Question: I have an interesting project in mind, and I have a question. You can see the look from my jank design below:
I have a variety of technologies I'm planning on leveraging. To give you an idea:
- - - '#content'
Now, with this in mind, I have no problem leveraging technologies that are not supported by most browsers. That's not any concern.
For my question, on the page I have laid out above, the only thing I want to change (besides the updating chat feature) is the content. I would like to load the "Home", "About", "Contact" and "Login" sections of my website into the '#content' portion of the page.
Now, I have an instinct to say the best way to achieve this goal is through AJAX, but I'm not sure. Since I could possibly just set up some files with the HTML I'd like to display, and then onclick, load them into the '#content' section.
Is this the best method to use? I'm looking for practicality and performance.
Sorry for the bizarre question.
Thanks!
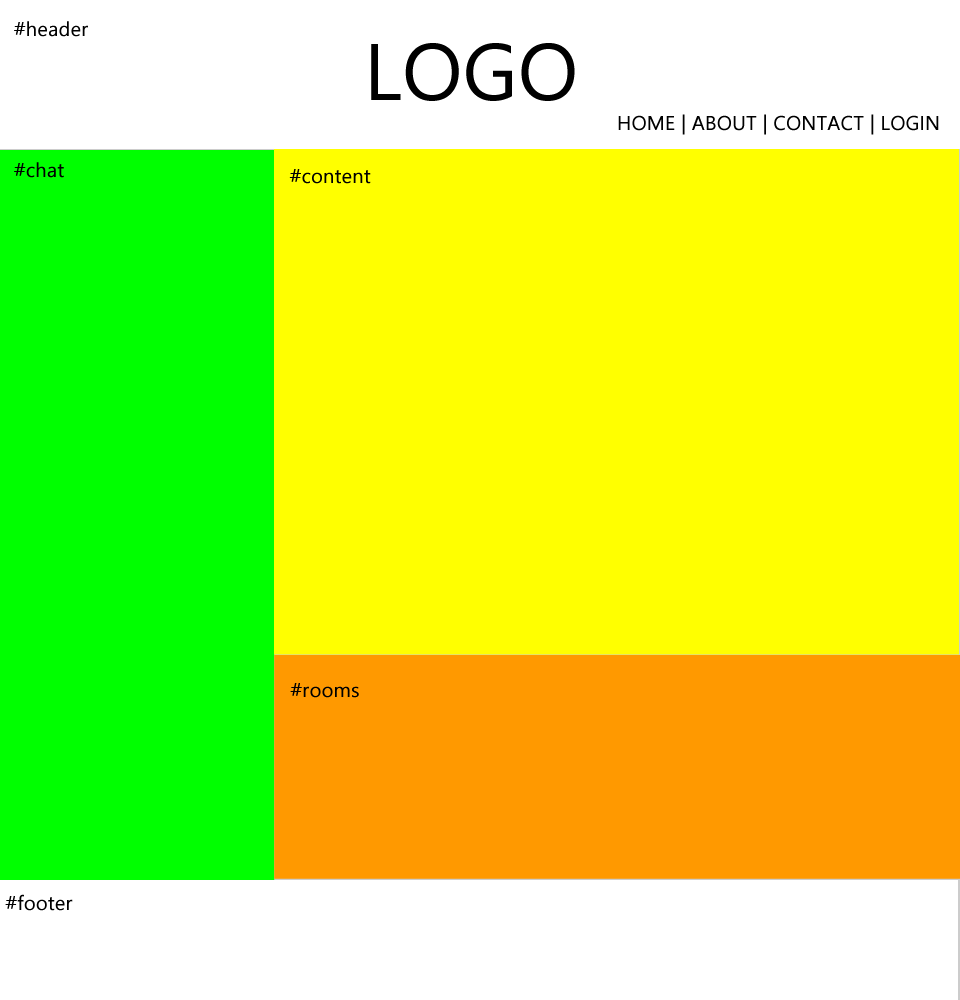
Answer: If you are wanting to load these sections dynamically, ajax is the only way to go. I would definitely check out using a JavaScript library to handle the internals of making ajax calls for you, as writing this part from scratch can be difficult to do in a cross-browser manner. I would highly recommend jQuery for this: <URL>
I saw you mentioned WebSockets. WebSockets can be good for offloading some intensive JS processing, but it cannot be used for interacting with the DOM (e.g. accessing HTML elements, changing their content, getting form values, etc.).